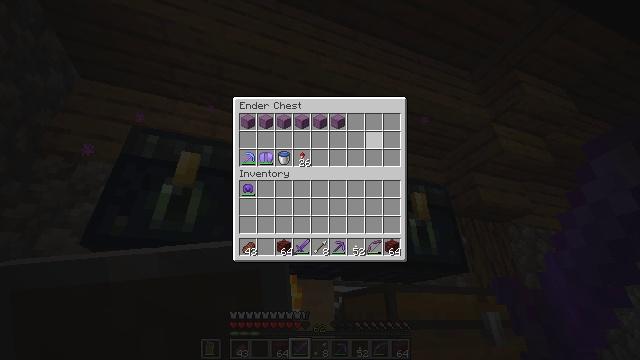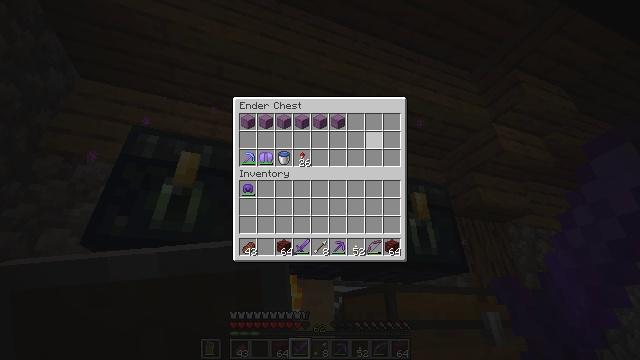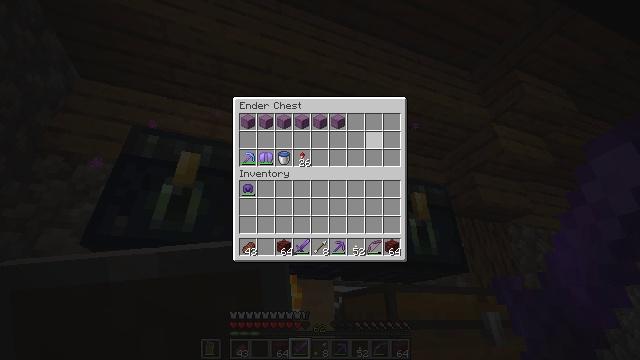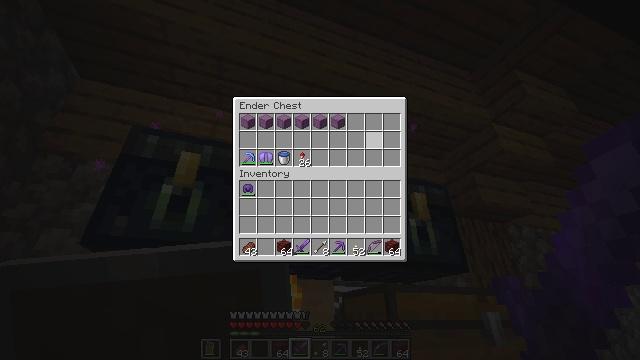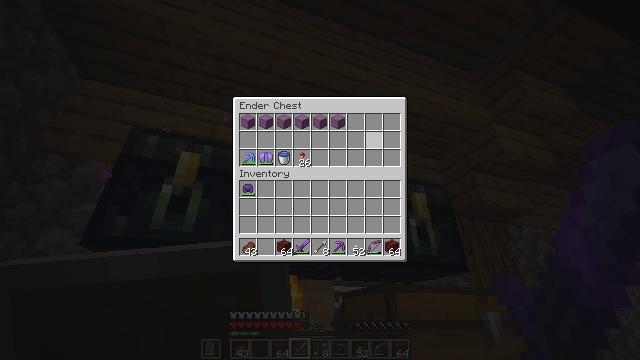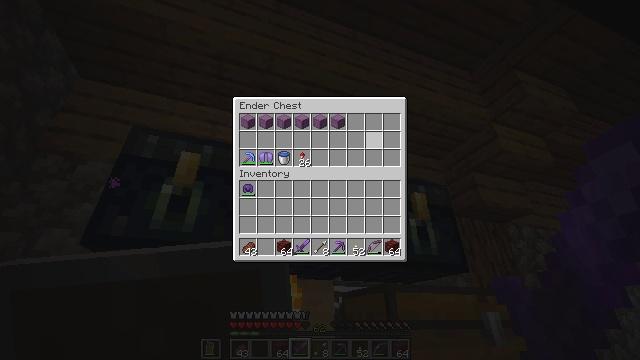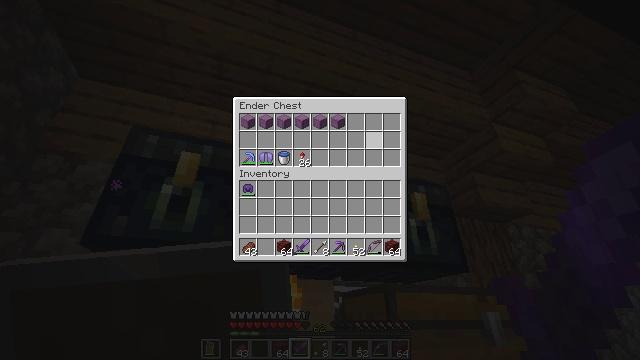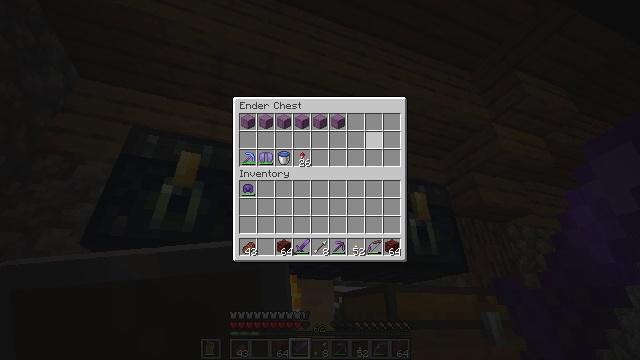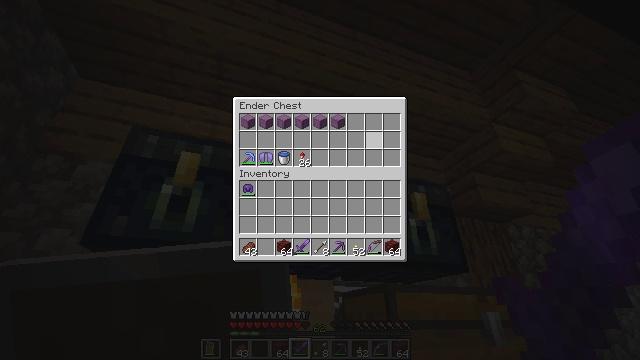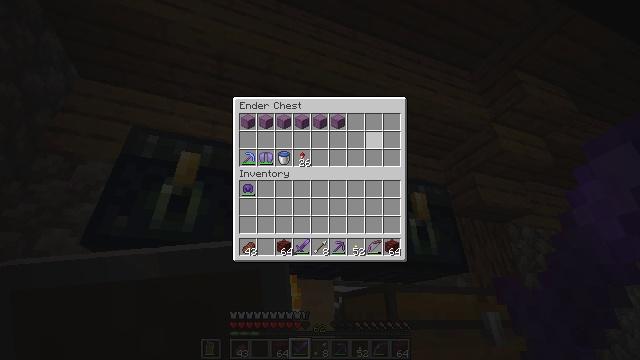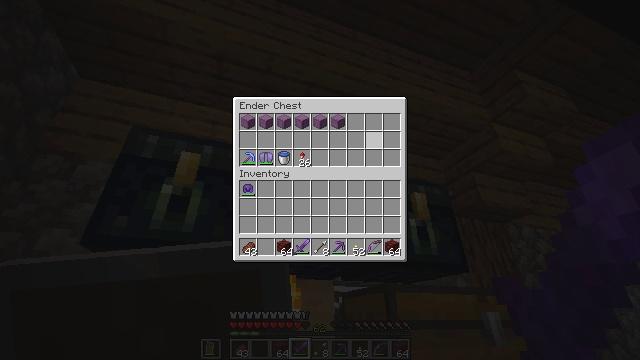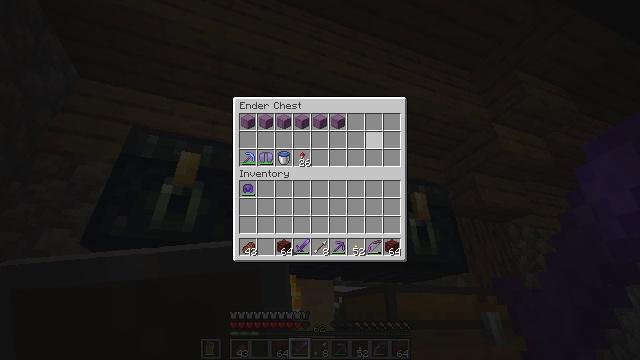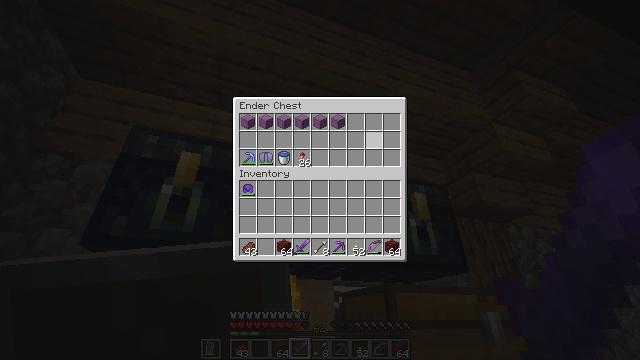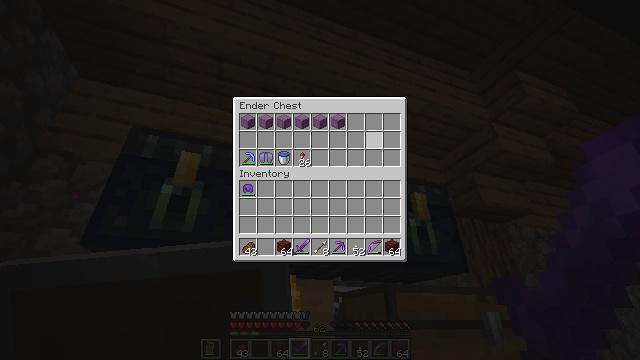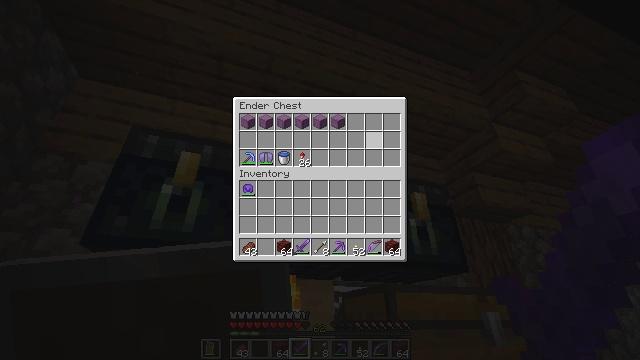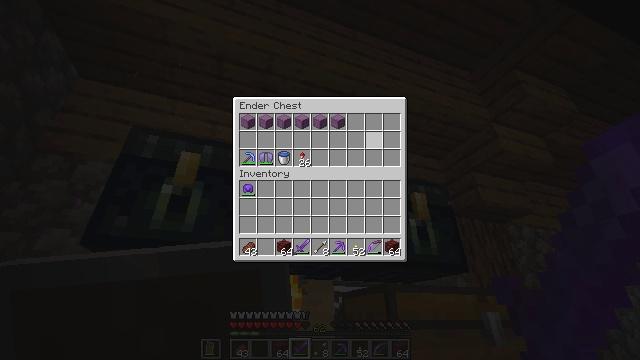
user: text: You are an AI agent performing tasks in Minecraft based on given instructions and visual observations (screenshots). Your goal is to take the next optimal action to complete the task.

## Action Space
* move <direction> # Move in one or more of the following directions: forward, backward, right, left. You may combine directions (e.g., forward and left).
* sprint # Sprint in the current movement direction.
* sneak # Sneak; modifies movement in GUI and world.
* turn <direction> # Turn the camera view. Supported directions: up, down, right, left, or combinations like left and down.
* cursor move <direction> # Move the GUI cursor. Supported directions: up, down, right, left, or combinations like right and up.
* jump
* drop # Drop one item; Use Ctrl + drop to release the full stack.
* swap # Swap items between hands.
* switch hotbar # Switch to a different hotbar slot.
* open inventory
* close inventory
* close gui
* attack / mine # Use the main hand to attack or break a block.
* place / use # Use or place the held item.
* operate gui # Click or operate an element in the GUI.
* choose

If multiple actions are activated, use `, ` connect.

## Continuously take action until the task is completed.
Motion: motion action
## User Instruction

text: Left click on the ender chest to mine.
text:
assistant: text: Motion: no_op
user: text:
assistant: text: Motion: no_op
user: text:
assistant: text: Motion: no_op
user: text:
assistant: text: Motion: no_op
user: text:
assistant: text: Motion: no_op
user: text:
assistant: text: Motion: no_op
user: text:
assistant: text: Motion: no_op
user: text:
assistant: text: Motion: no_op
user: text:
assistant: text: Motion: no_op
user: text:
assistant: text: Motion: no_op
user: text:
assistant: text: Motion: no_op
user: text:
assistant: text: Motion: no_op
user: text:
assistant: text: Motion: no_op
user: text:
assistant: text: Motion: no_op
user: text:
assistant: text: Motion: no_op
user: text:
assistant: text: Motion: no_op
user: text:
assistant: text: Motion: no_op
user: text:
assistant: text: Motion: no_op
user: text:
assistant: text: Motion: no_op
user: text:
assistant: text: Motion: no_op
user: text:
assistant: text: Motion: no_op
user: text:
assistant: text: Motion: no_op
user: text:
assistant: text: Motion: no_op
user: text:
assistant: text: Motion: no_op
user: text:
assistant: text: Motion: no_op
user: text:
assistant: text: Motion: no_op
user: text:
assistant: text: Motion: no_op
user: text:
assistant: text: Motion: no_op
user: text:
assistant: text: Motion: no_op
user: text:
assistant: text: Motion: no_op